Aerial crown-view tile of a tropical tree (Barro Colorado Island, Panama), acquired 20240918:
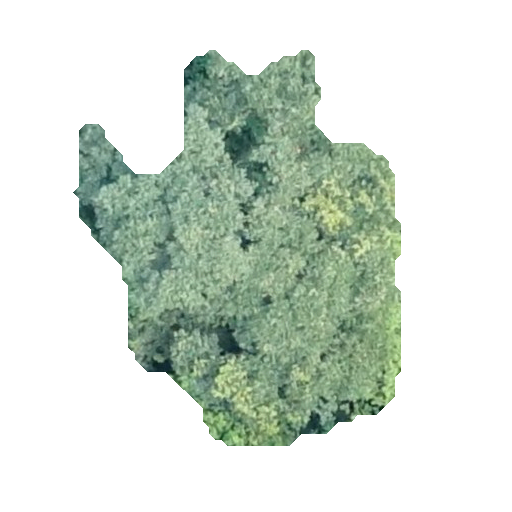
Species: Luehea seemannii
GBIF accepted scientific name: Luehea seemannii
Crown area: 136.228 m²